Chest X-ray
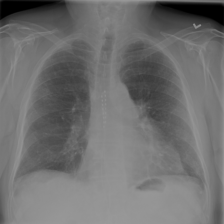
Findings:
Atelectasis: negative
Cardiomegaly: negative
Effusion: negative
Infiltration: negative
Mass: negative
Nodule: positive
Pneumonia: negative
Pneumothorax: negative
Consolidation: negative
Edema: negative
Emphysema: negative
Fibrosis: negative
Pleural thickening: negative
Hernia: negative